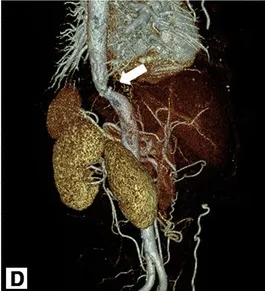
Evidences of abdominal aorta stenosis in case 1. Three-dimensional reconstructed image of computed tomography angiogram revealed a significant stenosis of the suprarenal abdominal aorta (black and white arrows).
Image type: radiology (ct)